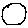
Label: circle